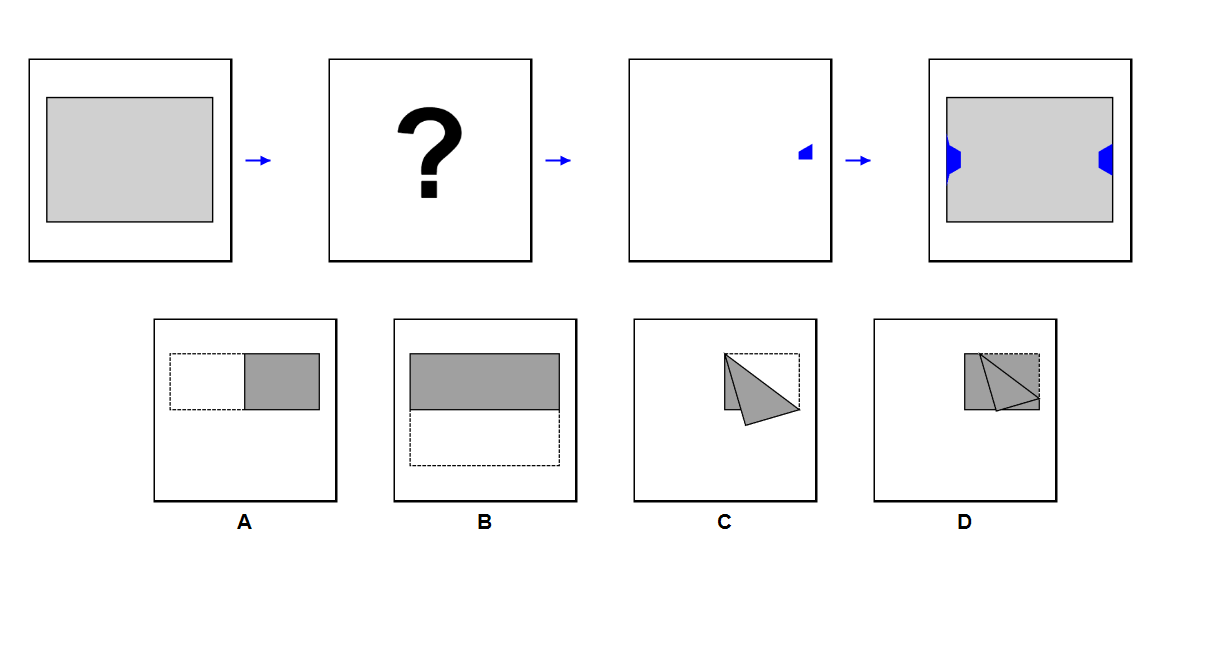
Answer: C